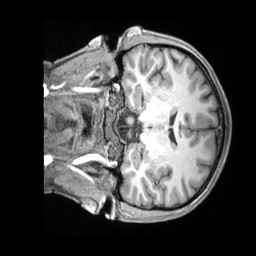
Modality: T1w
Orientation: coronal
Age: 24
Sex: female
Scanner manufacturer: siemens
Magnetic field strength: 3 T
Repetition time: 2.4 s
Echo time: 0.00226 s